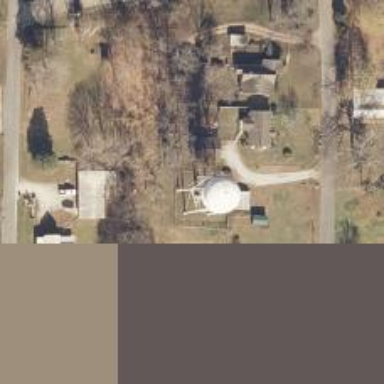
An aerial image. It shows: Water tower that is man-made.